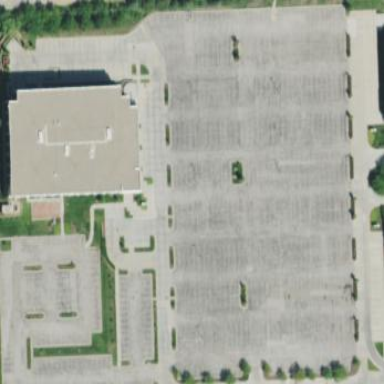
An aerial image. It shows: Parking area with surface.